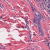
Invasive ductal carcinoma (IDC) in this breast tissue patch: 0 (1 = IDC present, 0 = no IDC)